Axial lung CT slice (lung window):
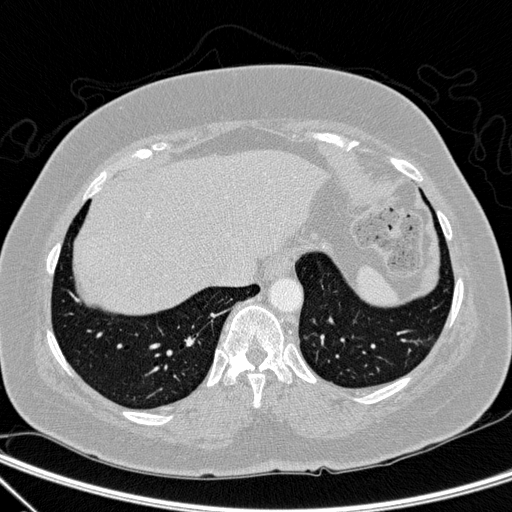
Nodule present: no